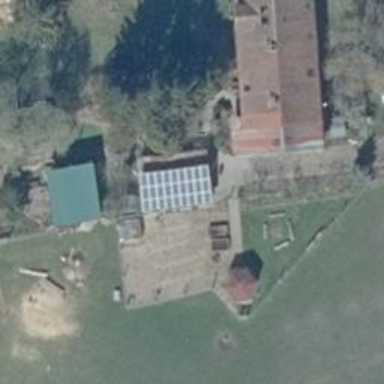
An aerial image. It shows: Solar photovoltaic panel generator producing electricity as small installation.